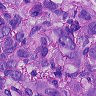
Metastatic tissue present: yes